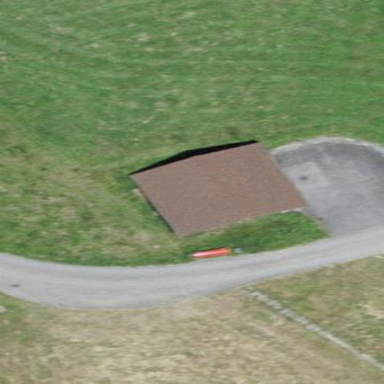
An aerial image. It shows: Garage building.